Question: Does anyone know how to make it so that when I go to drag a file onto a jar fie it will give the
'''
+Open with ...
'''
option? Can this be done with Java?

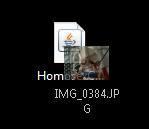
Answer: It does not directly support dragging a document onto the icon of the Jar (or in this case, the shortcut), but <URL>.
To have it open in the app. double click that document type, or right click and go to 'open with'.
Note that lots of apps. add a file type association for most images, so you'll be fighting it out with them as to which is the default 'double click' behavior. I don't like your chances of maintaining that default, given many paint apps. will check file association defaults and offer to 'grab back' any that are not assigned to itself.
See the <URL> which..
> ..prompts the user to associate file extension '.zzz' (simply a file type unlikely to clash with existing file associations) of content type 'text/sleepytime'. The build file allows the file-type to be set at build time, see the 'build.xml' in the distributable for details.